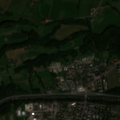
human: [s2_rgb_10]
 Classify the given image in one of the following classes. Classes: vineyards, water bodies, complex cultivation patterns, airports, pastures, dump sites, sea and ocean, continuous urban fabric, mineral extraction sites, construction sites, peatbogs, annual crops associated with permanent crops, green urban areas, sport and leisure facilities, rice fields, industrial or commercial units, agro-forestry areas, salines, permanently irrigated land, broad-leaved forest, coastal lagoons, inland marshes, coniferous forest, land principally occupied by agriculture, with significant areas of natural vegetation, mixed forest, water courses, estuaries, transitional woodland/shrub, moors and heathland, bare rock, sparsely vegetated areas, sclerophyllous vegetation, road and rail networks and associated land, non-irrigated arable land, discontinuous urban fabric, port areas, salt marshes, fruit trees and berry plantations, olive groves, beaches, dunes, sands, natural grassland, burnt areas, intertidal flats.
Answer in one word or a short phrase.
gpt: discontinuous urban fabric, industrial or commercial units, non-irrigated arable land, complex cultivation patterns, mixed forest